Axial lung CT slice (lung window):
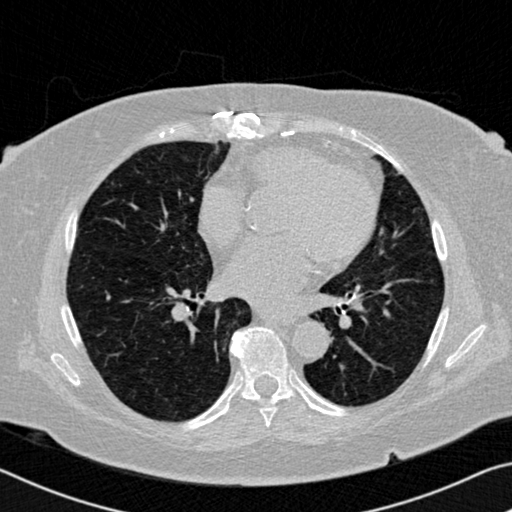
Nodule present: no